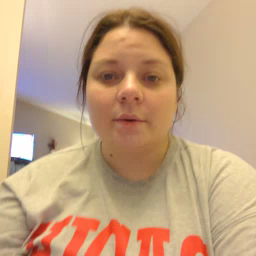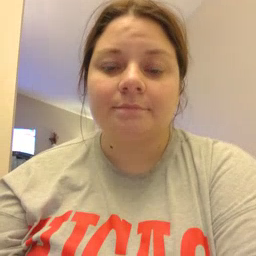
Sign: pajamas